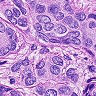
Metastatic tissue present: yes